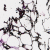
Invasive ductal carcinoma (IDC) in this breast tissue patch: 0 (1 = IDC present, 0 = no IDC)